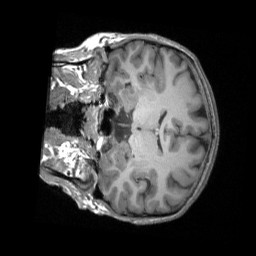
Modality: T1w
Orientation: coronal
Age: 18
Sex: male